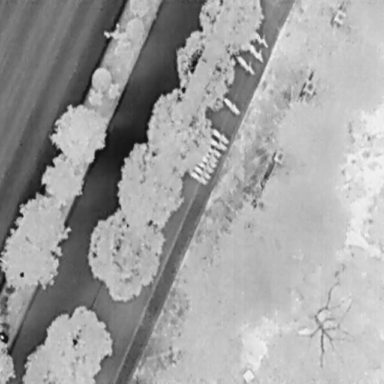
There are 12 Bicycles in the infrared image.